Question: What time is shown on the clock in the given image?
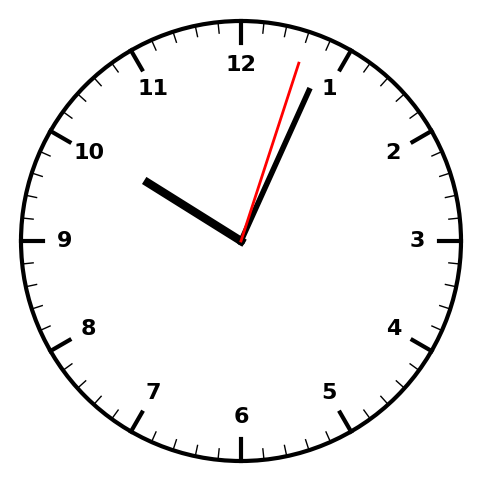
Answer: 10:04:03